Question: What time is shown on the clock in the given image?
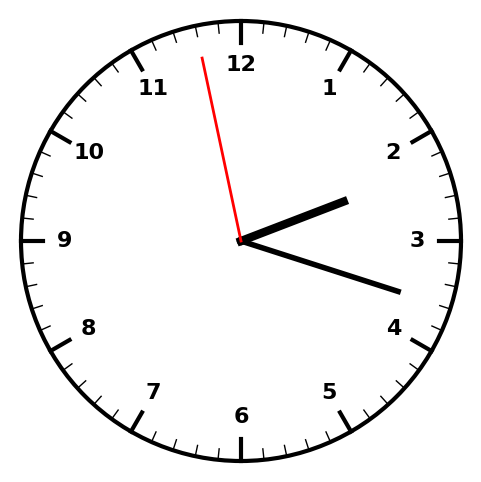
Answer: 02:17:58